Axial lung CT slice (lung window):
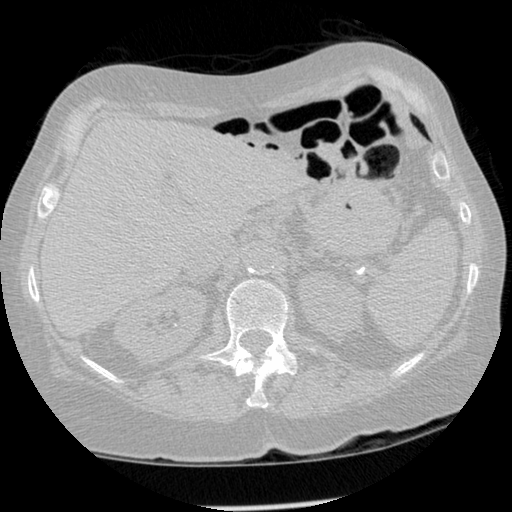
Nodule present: no